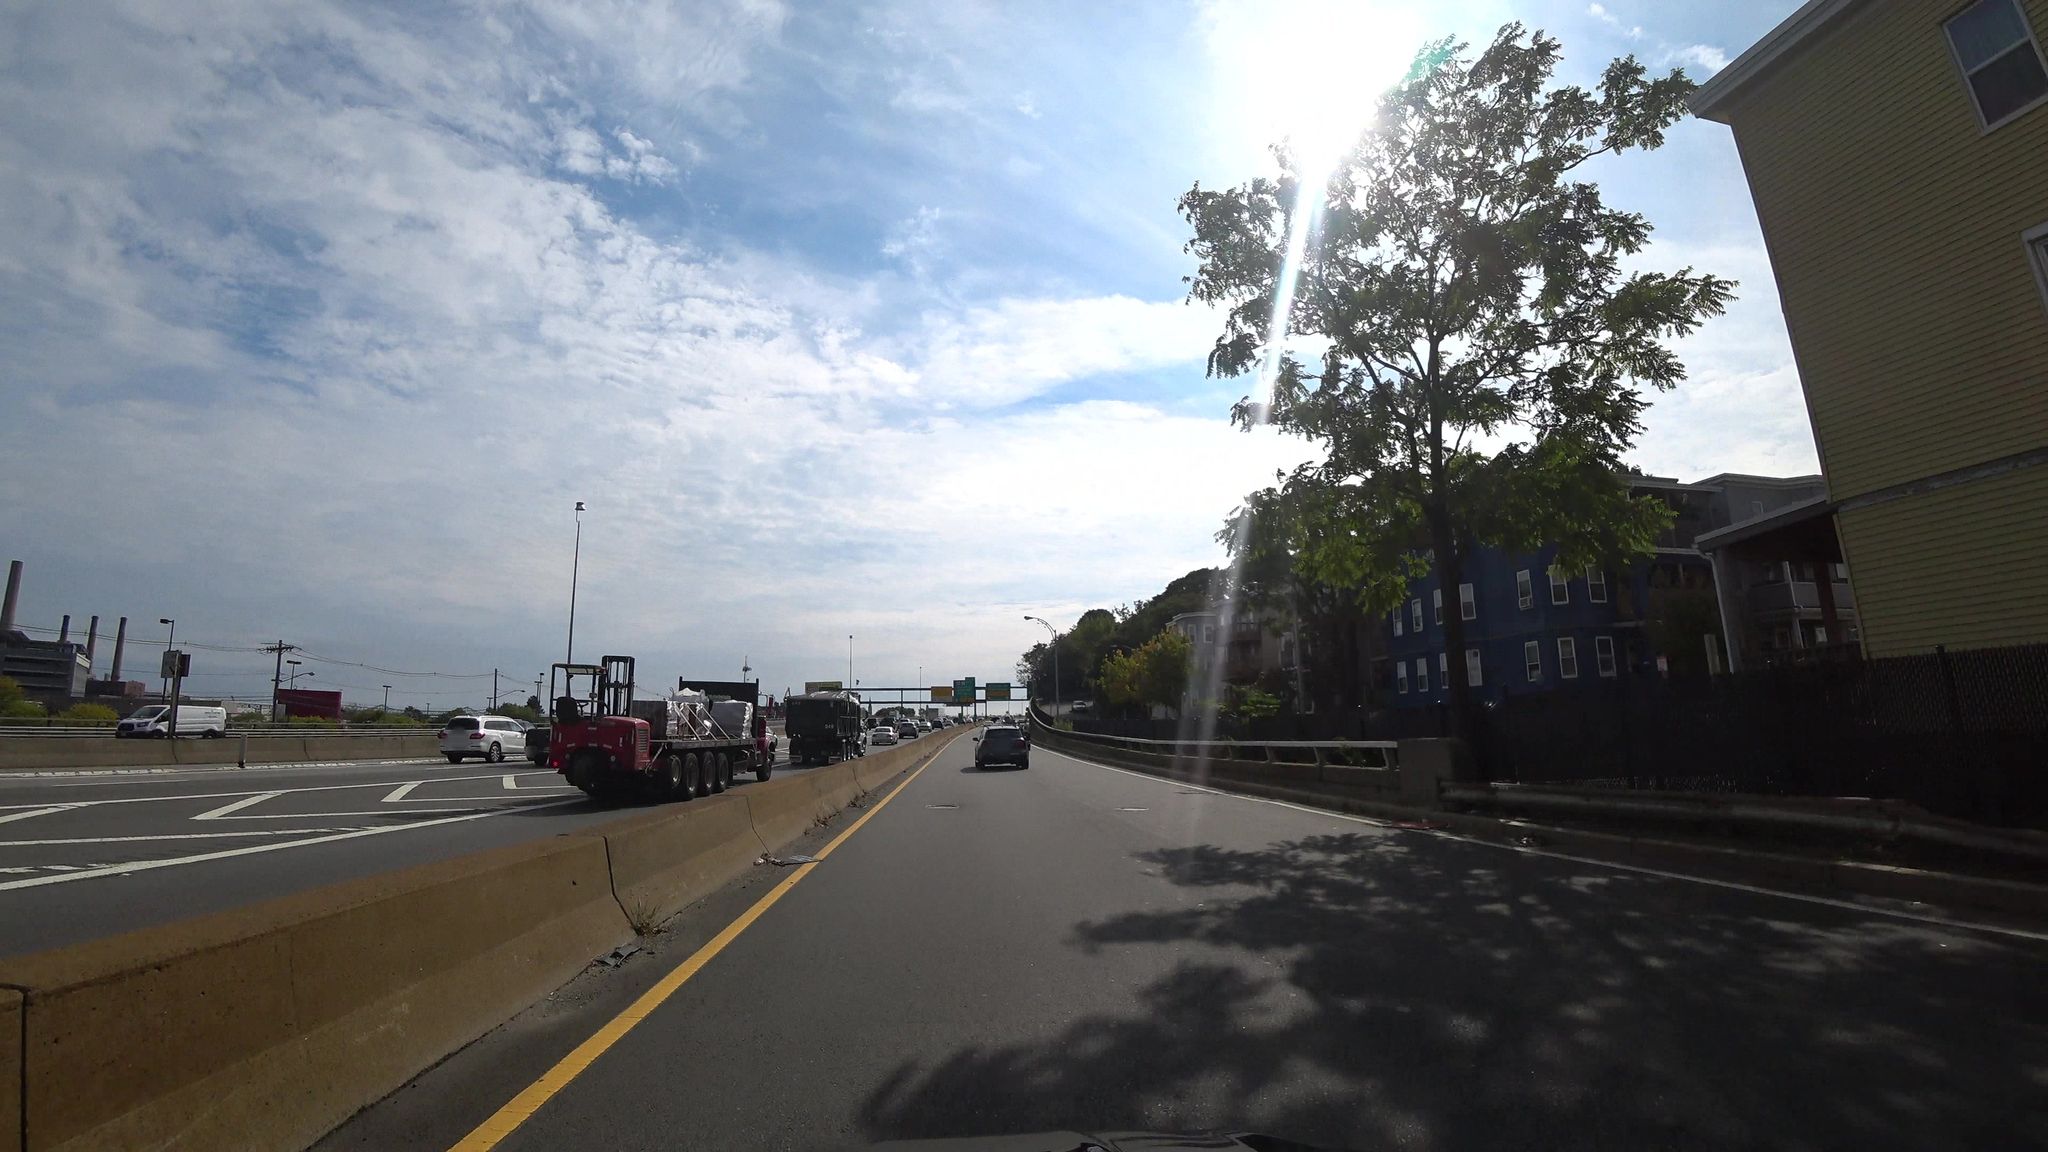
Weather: cloudy
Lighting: day
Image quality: good
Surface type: driving surface
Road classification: motorway_link
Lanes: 1
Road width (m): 15.2
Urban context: urban centre
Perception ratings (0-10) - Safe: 4.28, Lively: 4.44, Beautiful: 3.93, Boring: 2.13, Depressing: 4.97, Wealthy: 5.43